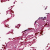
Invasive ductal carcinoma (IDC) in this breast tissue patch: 0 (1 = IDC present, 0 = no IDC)